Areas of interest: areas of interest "Carnival Campsite"
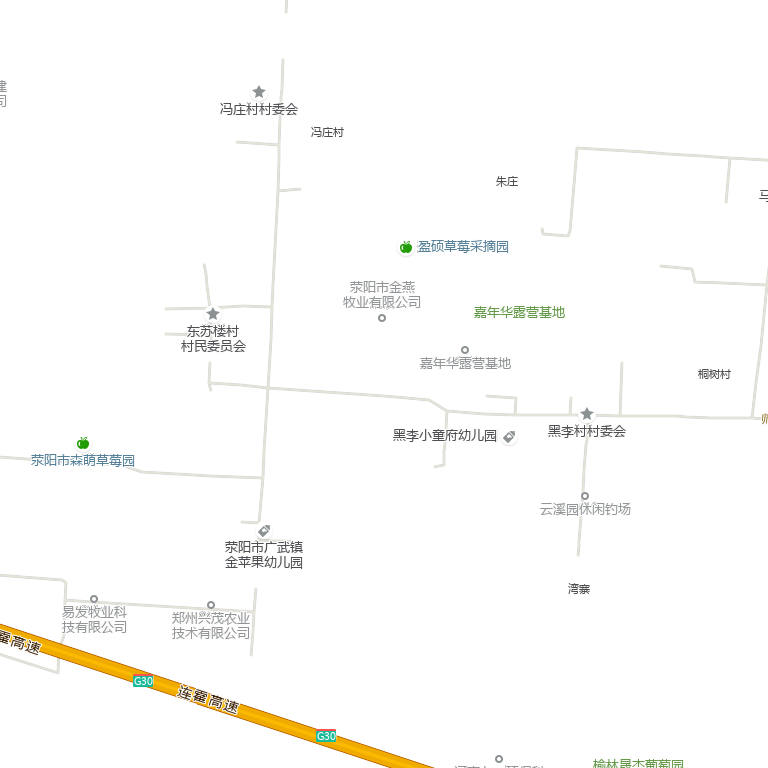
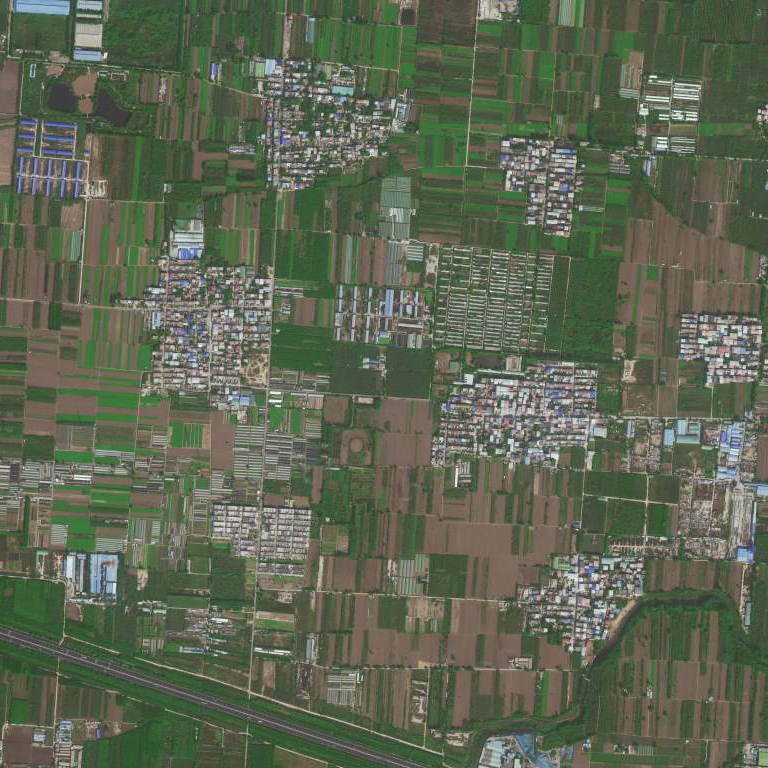